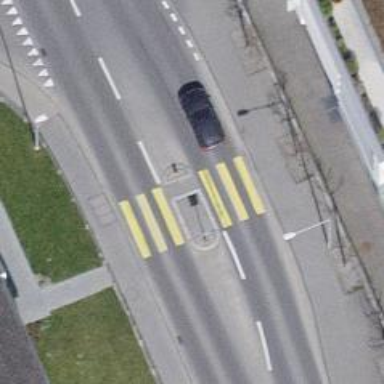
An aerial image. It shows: Pedestrian crossing with zebra markings on footway.